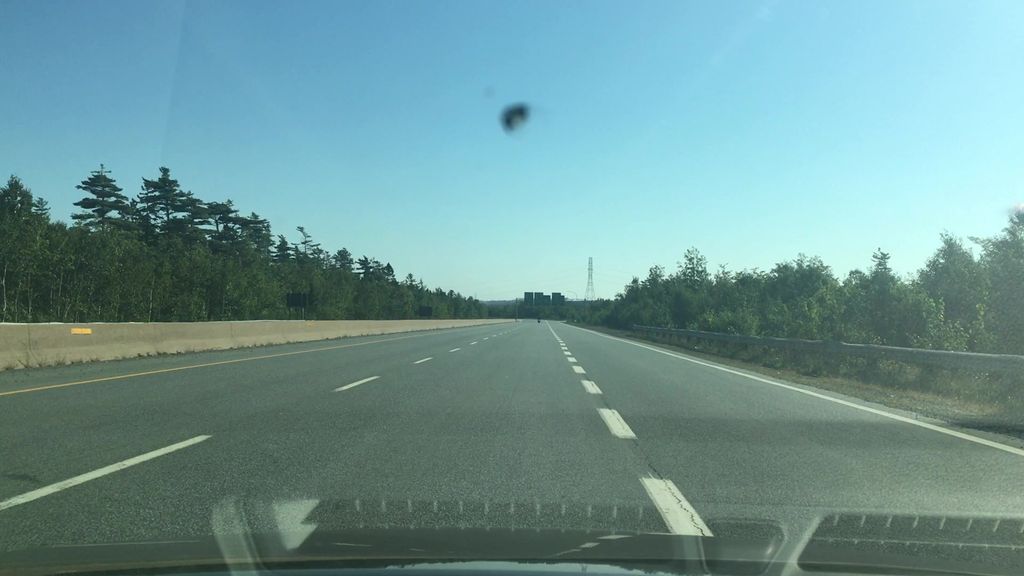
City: halifax